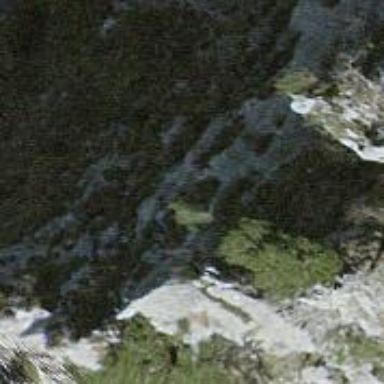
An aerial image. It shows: Natural cliff.